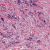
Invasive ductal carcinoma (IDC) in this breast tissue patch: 1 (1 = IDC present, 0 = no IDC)